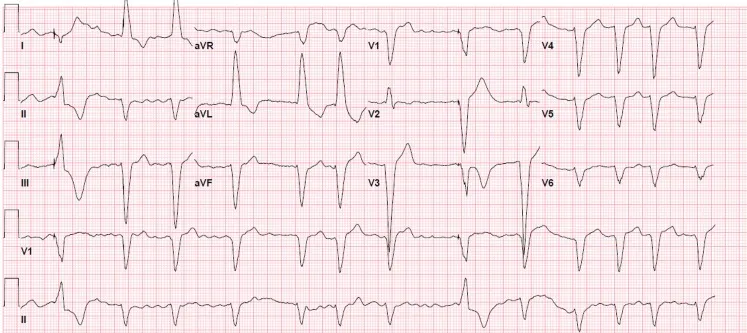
EKG showing atrial fibrillation with occasional ventricular paced complexes.
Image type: electrography (ekg)